Question: (I will use a simple example and not my original code, not relevant)
I wanted to make a 'If' statement on an Enum, with 'Or'. Excel VBA editor suggested to use this kind of syntax : 'If current = Apple Or Peach Then'(Dropdown choice, see below)
### Screenshot

Well, curious but why not.
I figured out while testing that the behavior wasn't the one expect :
'''
Public Enum Fruit
Apple
Peach
Banana
End Enum
Public Sub pick()
Dim current As Fruit
current = Banana
If current = Apple Or Peach Then
'//The condition is True
MsgBox "Toc"
End If
End Sub
'''
Indeed, in this code, the 'If' is True. Not that I don't know why : I think 'Peach' is evaluated as an Integer or so, beeing different from 0, it's a 'true'. Proof, if in the 'Enum Fruit' declaration, 'Peach' is forced to 0, it's a 'False'.
'''
Public Enum Fruit
Apple
Peach = 0
Banana
End Enum
Public Sub pick()
Dim current As Fruit
current = Banana
If current = Apple Or Peach Then
'//The condition is False this time
MsgBox "Toc"
End If
End Sub
'''
My question (yeah, not vital, for understanding) : why the hell would the editor suggest me this drop down list as in the above screenshot ? I feel like there is something hidden there...
I am not looking for a way to write this condition (as it is quite obvious 'If current = Apple Or current = Peach Then'). My question relates to the drop down list suggestion.
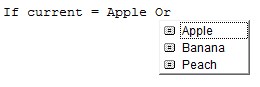
Answer: Maybe because an ENUM is usually a representation of some integer constants and used for masking.
So in your example apple = 0, peach = 1, Banana = 2
With OR and AND you can combine those values, often used for bit masking.
With ur example values it wouldn't make much sense. Usually you would use bit values like 1, 2, 4, 8, 16.
And if you want to set an option for something you can say 1 OR 2, which would mask the first 2 bits (=3) which would represent both options should be used.